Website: apple
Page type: customer-info-address
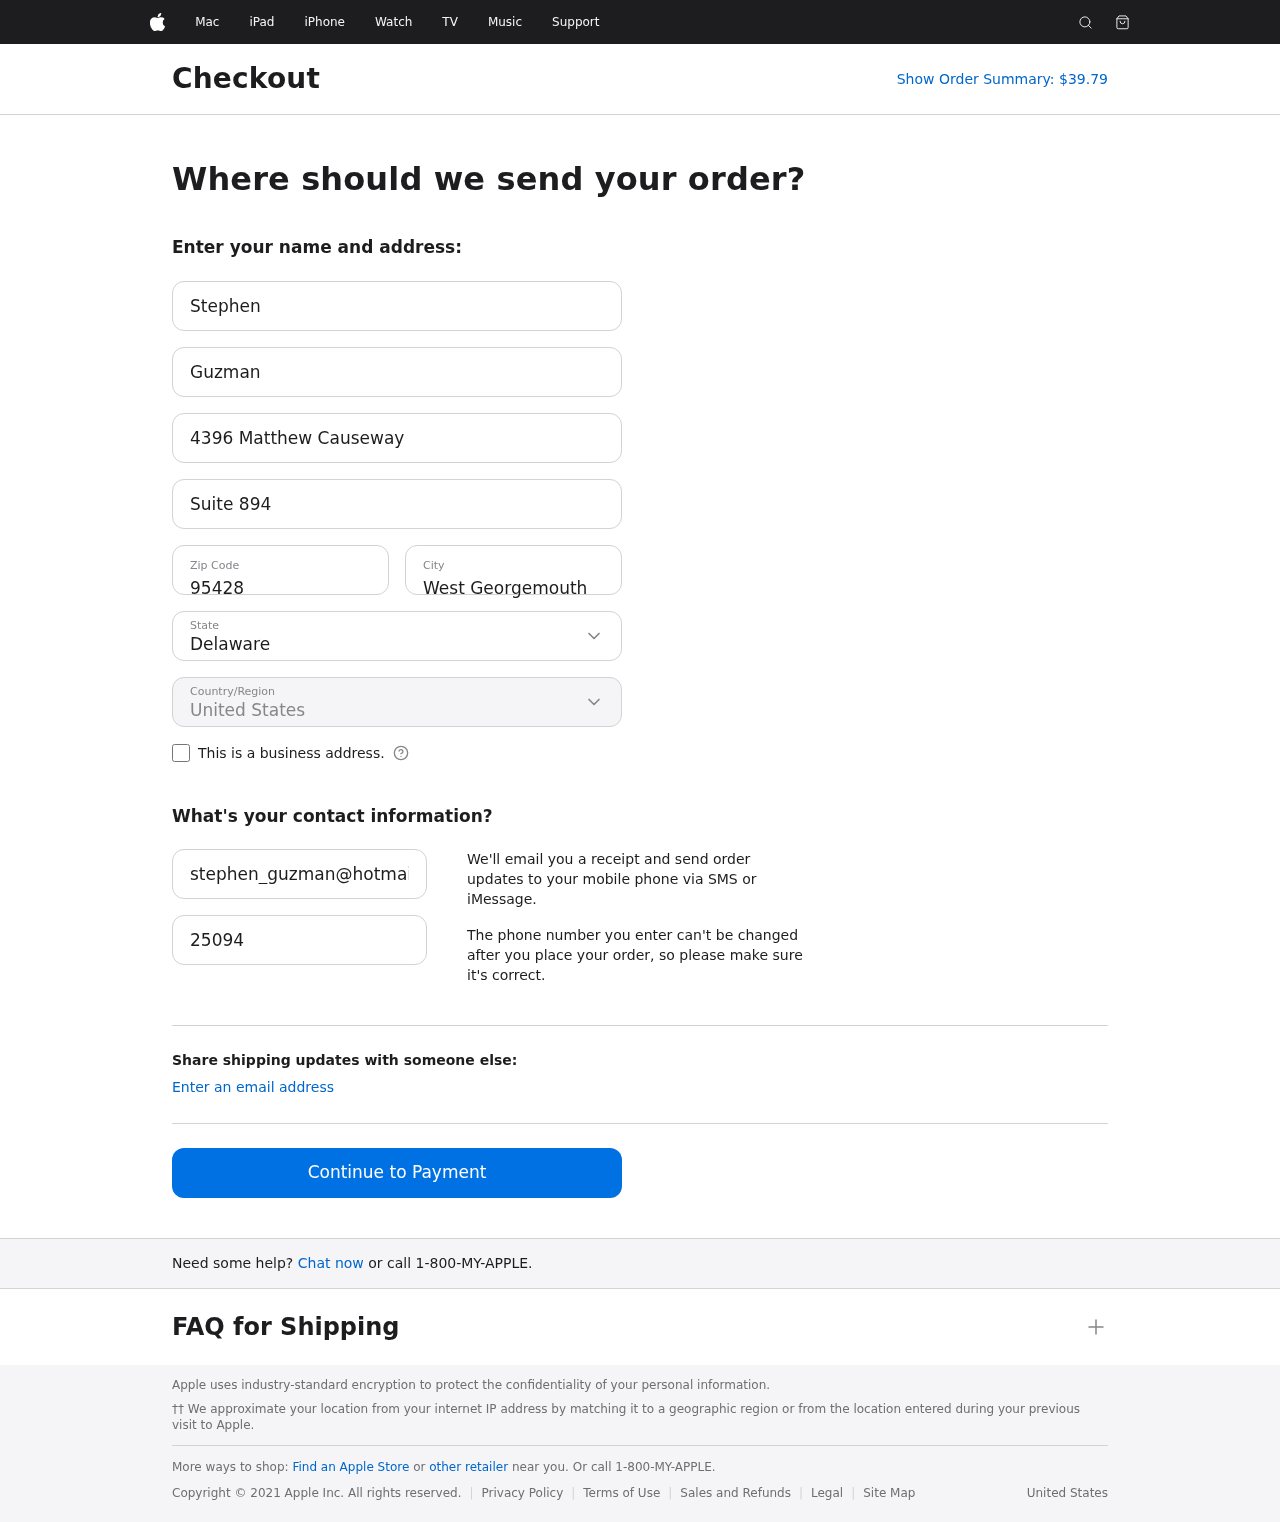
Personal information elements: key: PII_CITY
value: West Georgemouth
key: PII_COUNTRY
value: United States
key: PII_EMAIL
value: stephen_guzman@hotmail.com
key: PII_FIRSTNAME
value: Stephen
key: PII_LASTNAME
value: Guzman
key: PII_PHONE
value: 2509486391
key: PII_POSTCODE
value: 95428
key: PII_STATE
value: Delaware
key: PII_STREET
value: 4396 Matthew Causeway
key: PII_STREET2
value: Suite 894
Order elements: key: ORDER_TOTAL
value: Show Order Summary: $39.79